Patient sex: F
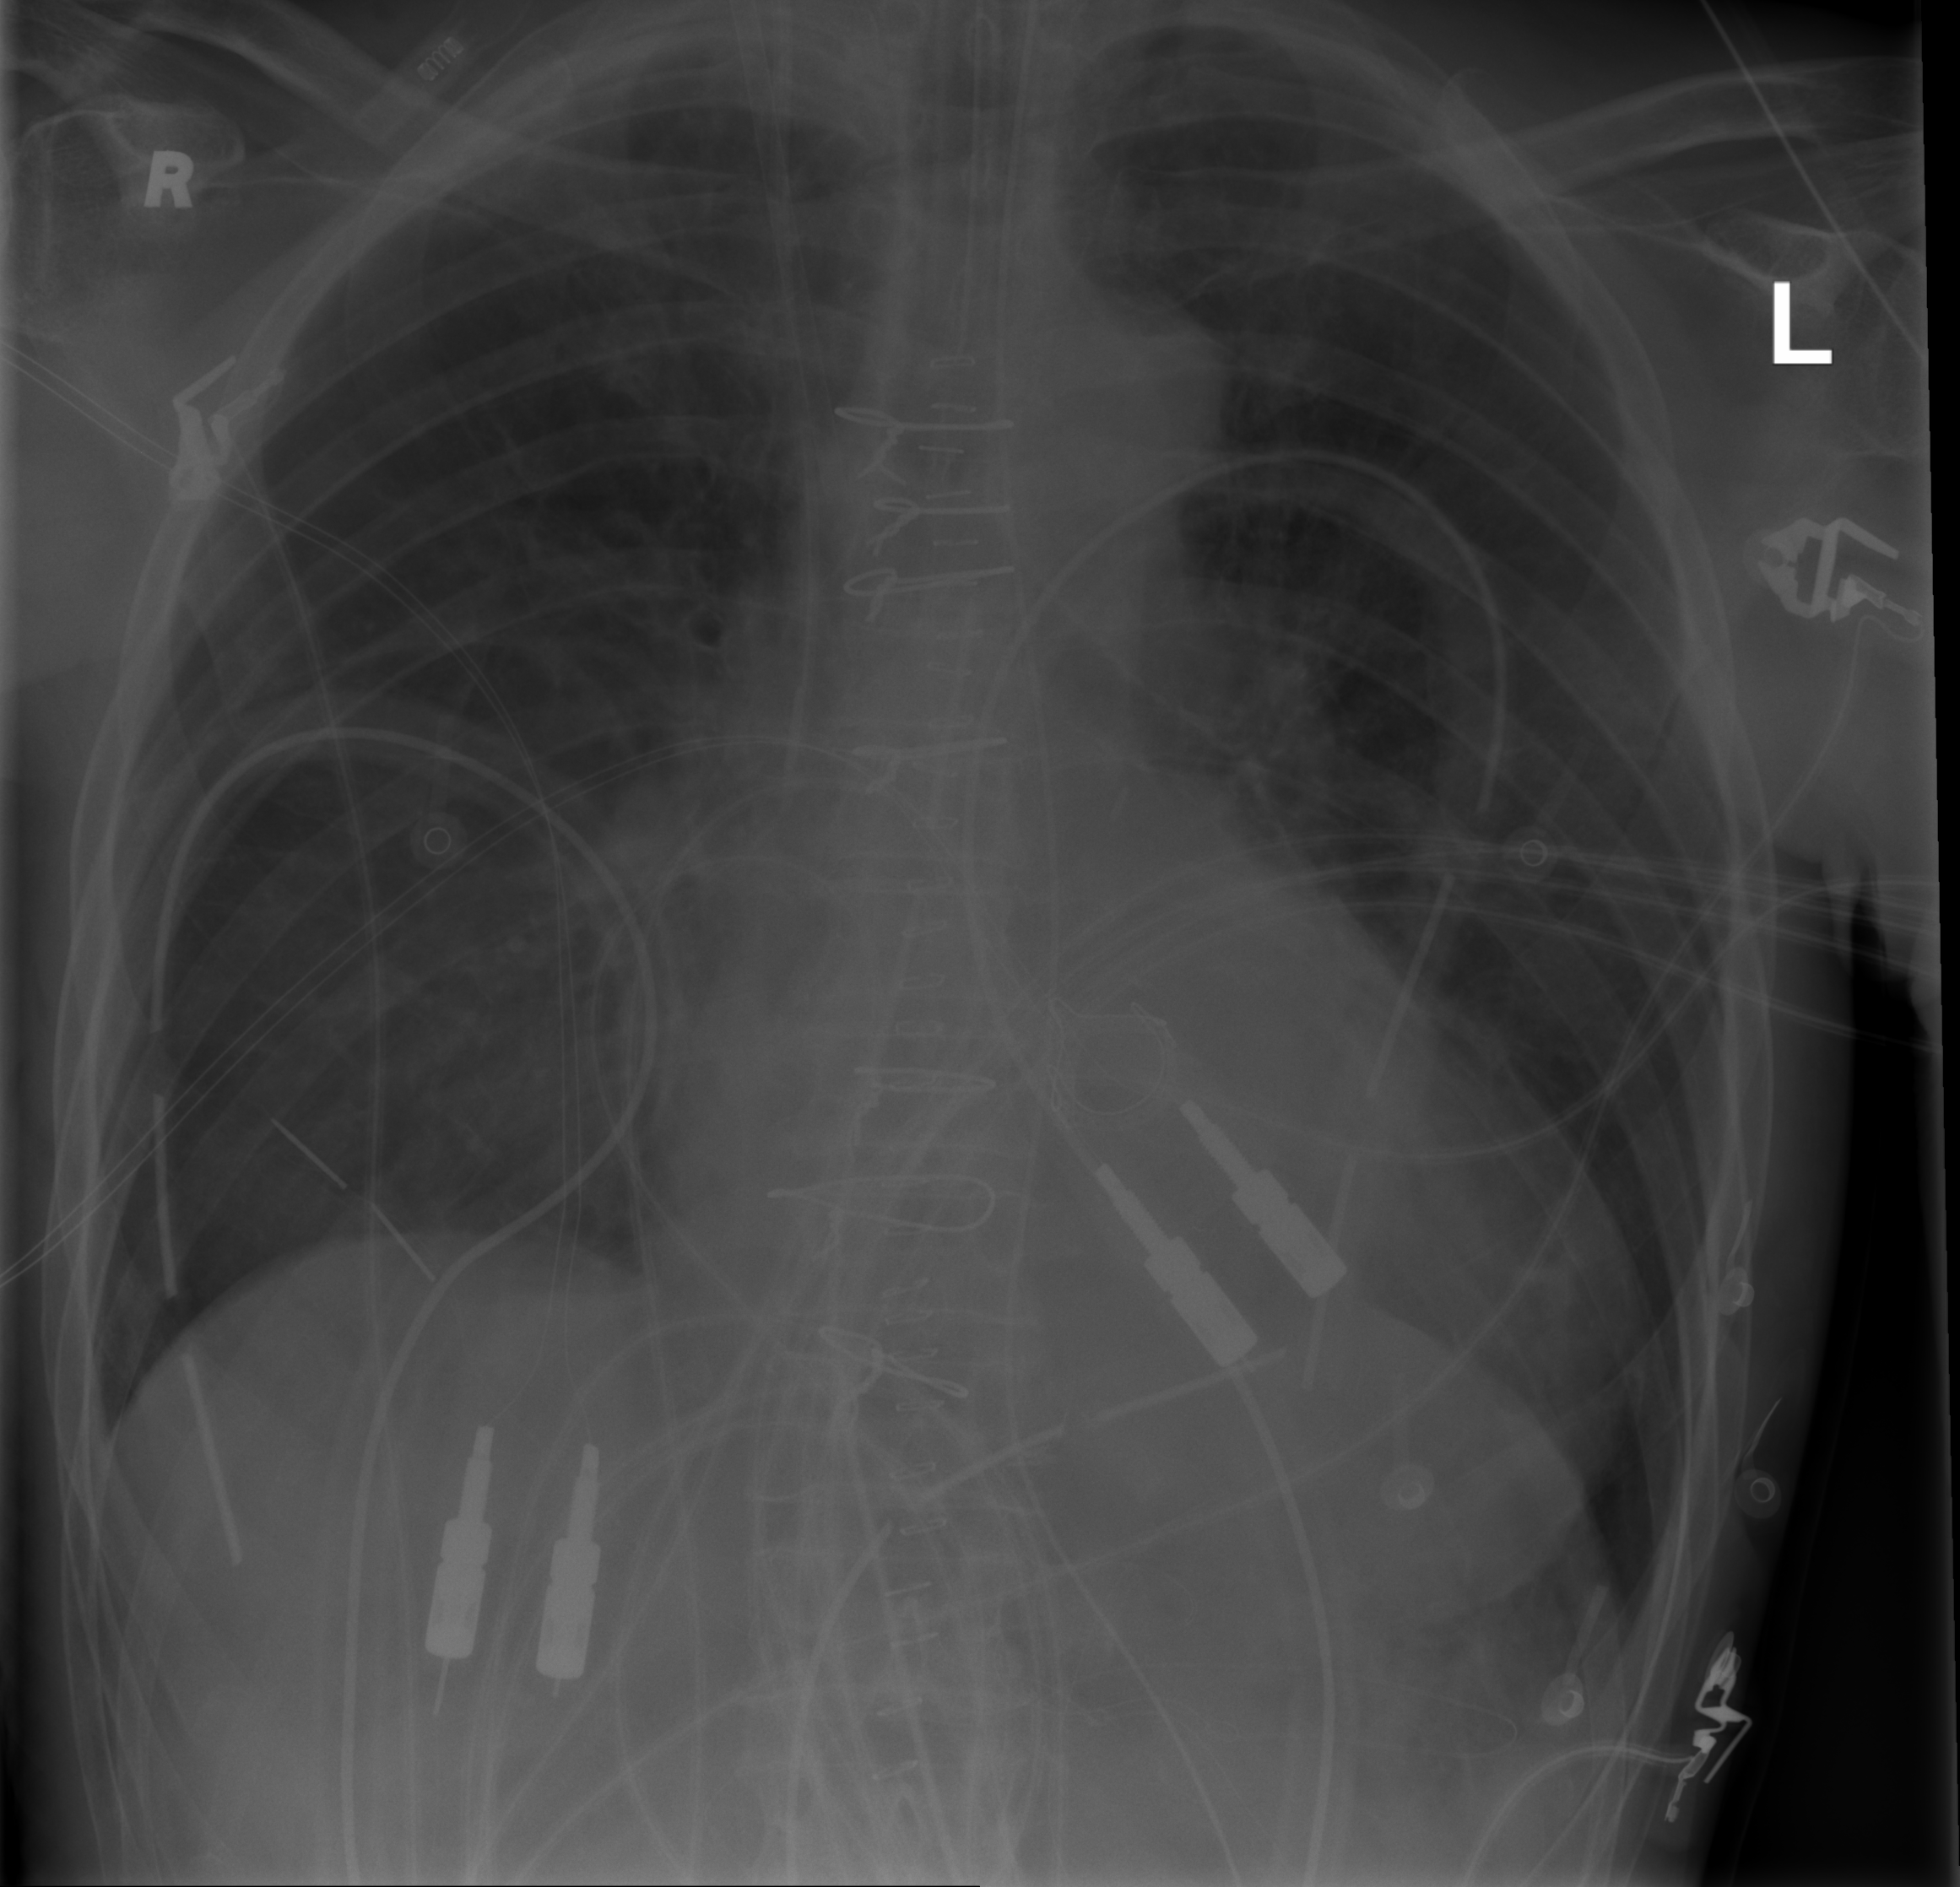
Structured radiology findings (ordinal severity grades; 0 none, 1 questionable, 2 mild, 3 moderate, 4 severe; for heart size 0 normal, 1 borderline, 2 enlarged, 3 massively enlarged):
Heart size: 2
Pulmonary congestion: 0
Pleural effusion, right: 0
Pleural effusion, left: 0
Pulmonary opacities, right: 2
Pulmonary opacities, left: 0
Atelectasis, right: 0
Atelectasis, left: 0